Field crop: tomato
Growth stage: 1
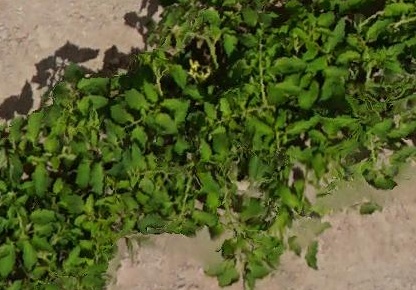
Species: tomato